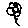
Label: flower